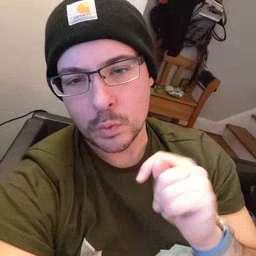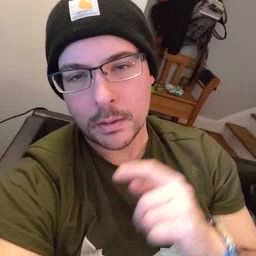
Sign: toy